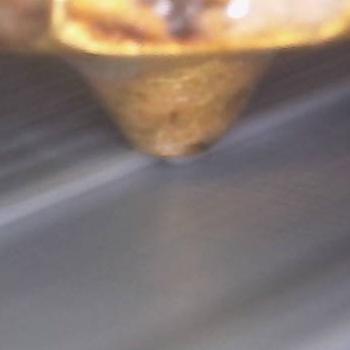
Flow rate: 94%